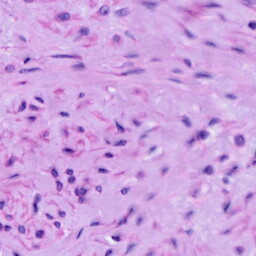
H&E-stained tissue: Cervix